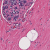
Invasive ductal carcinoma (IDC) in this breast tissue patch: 0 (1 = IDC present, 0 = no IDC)